Question: if I run the following code with enabled LaTeX ('usetex=True'), then I get a strange spacing between the decimal comma and the first following number. Has anyone an idea how to fix this?
'''
import matplotlib.pyplot as plt
import locale
plt.style.use('classic')
locale.setlocale(locale.LC_NUMERIC, 'de_DE')
plt.rc('text', usetex=False)
font = {'family':'serif','size':14}
plt.rc('font',**font)
plt.rcParams['axes.formatter.use_locale'] = True
a=[.1,.2,.3,.4,.5]
b=[.1,.2,.3,.4,.5]
plt.plot(a,b)
plt.show()
'''
See also the attached picture for clarification:
Thanks!
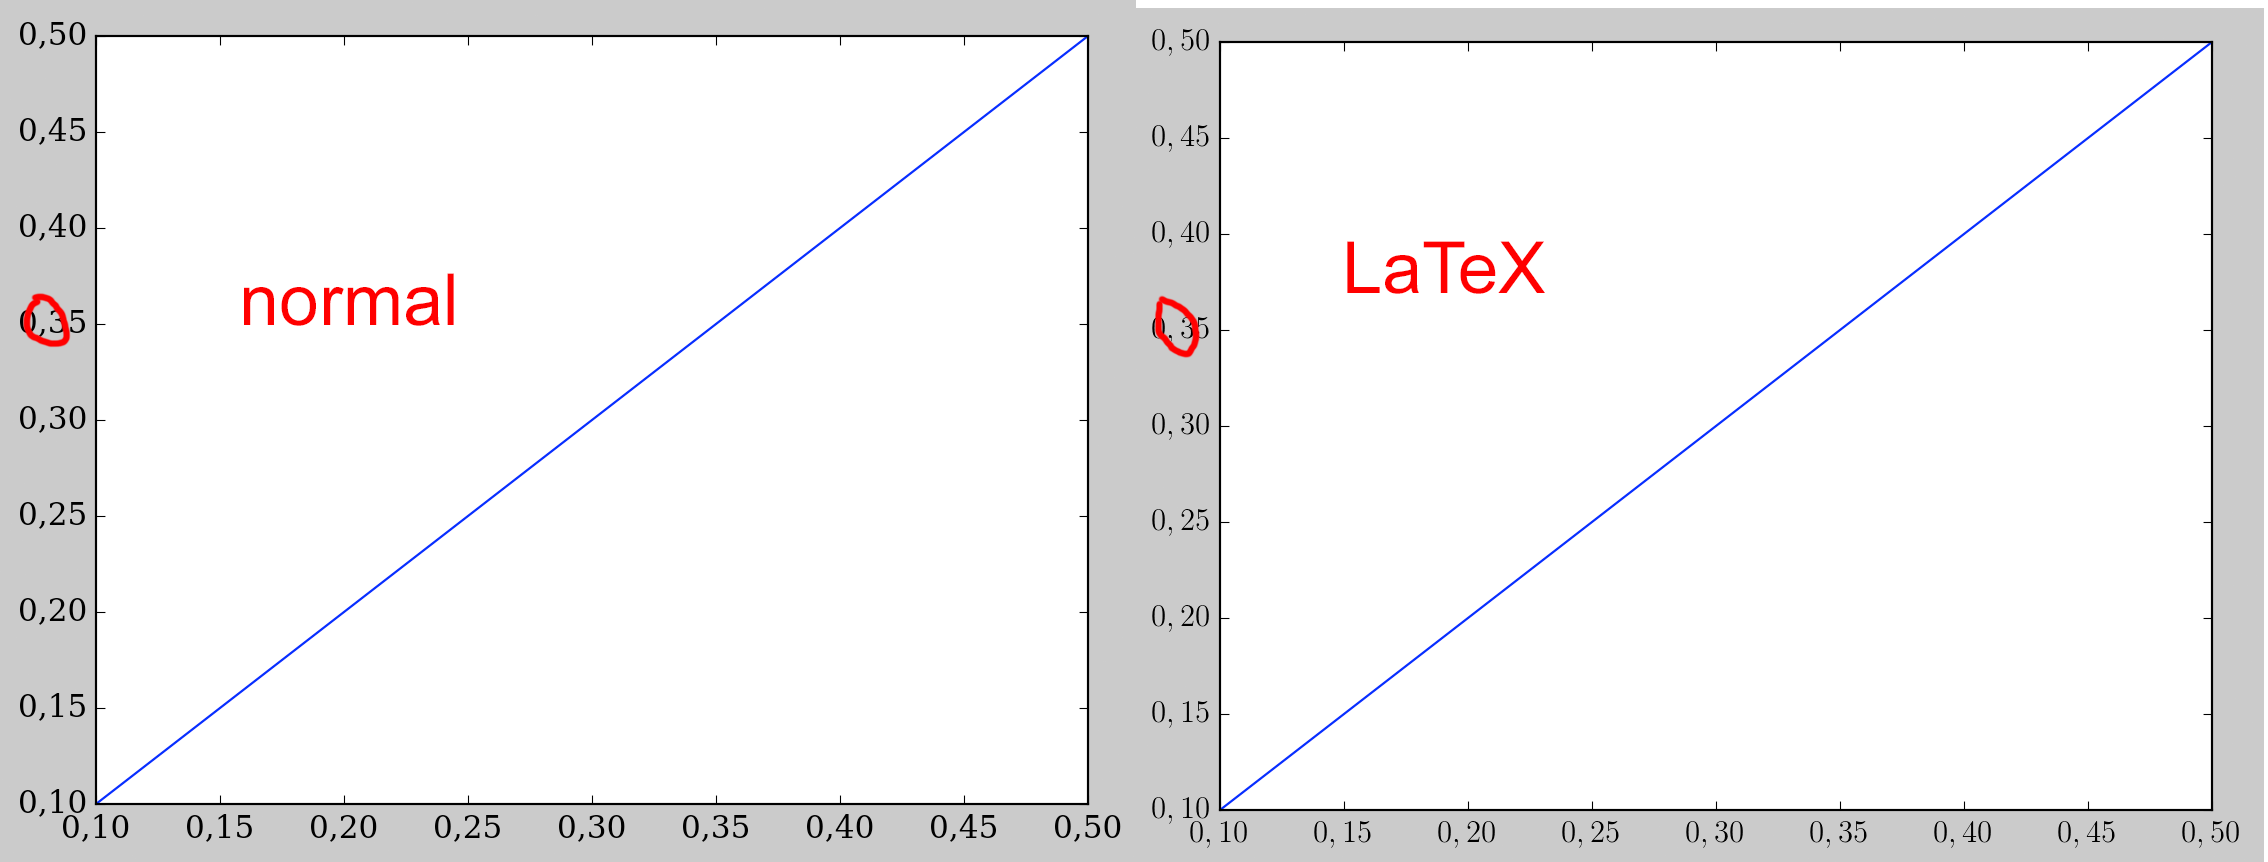
Answer: Using the LaTeX-Package 'icomma' solves the problem!
'''
import matplotlib.pyplot as plt
import locale
plt.style.use('classic')
locale.setlocale(locale.LC_NUMERIC, 'de_DE')
plt.rc('text', usetex=True)
font = {'family':'serif','size':14}
plt.rc('font',**font)
# Add the following two lines to the initial code:
params= {'text.latex.preamble' : [r'\usepackage{icomma}']}
plt.rcParams.update(params)
plt.rcParams['axes.formatter.use_locale'] = True
a=[.1,.2,.3,.4,.5]
b=[.1,.2,.3,.4,.5]
plt.plot(a,b)
plt.show()
'''